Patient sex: F
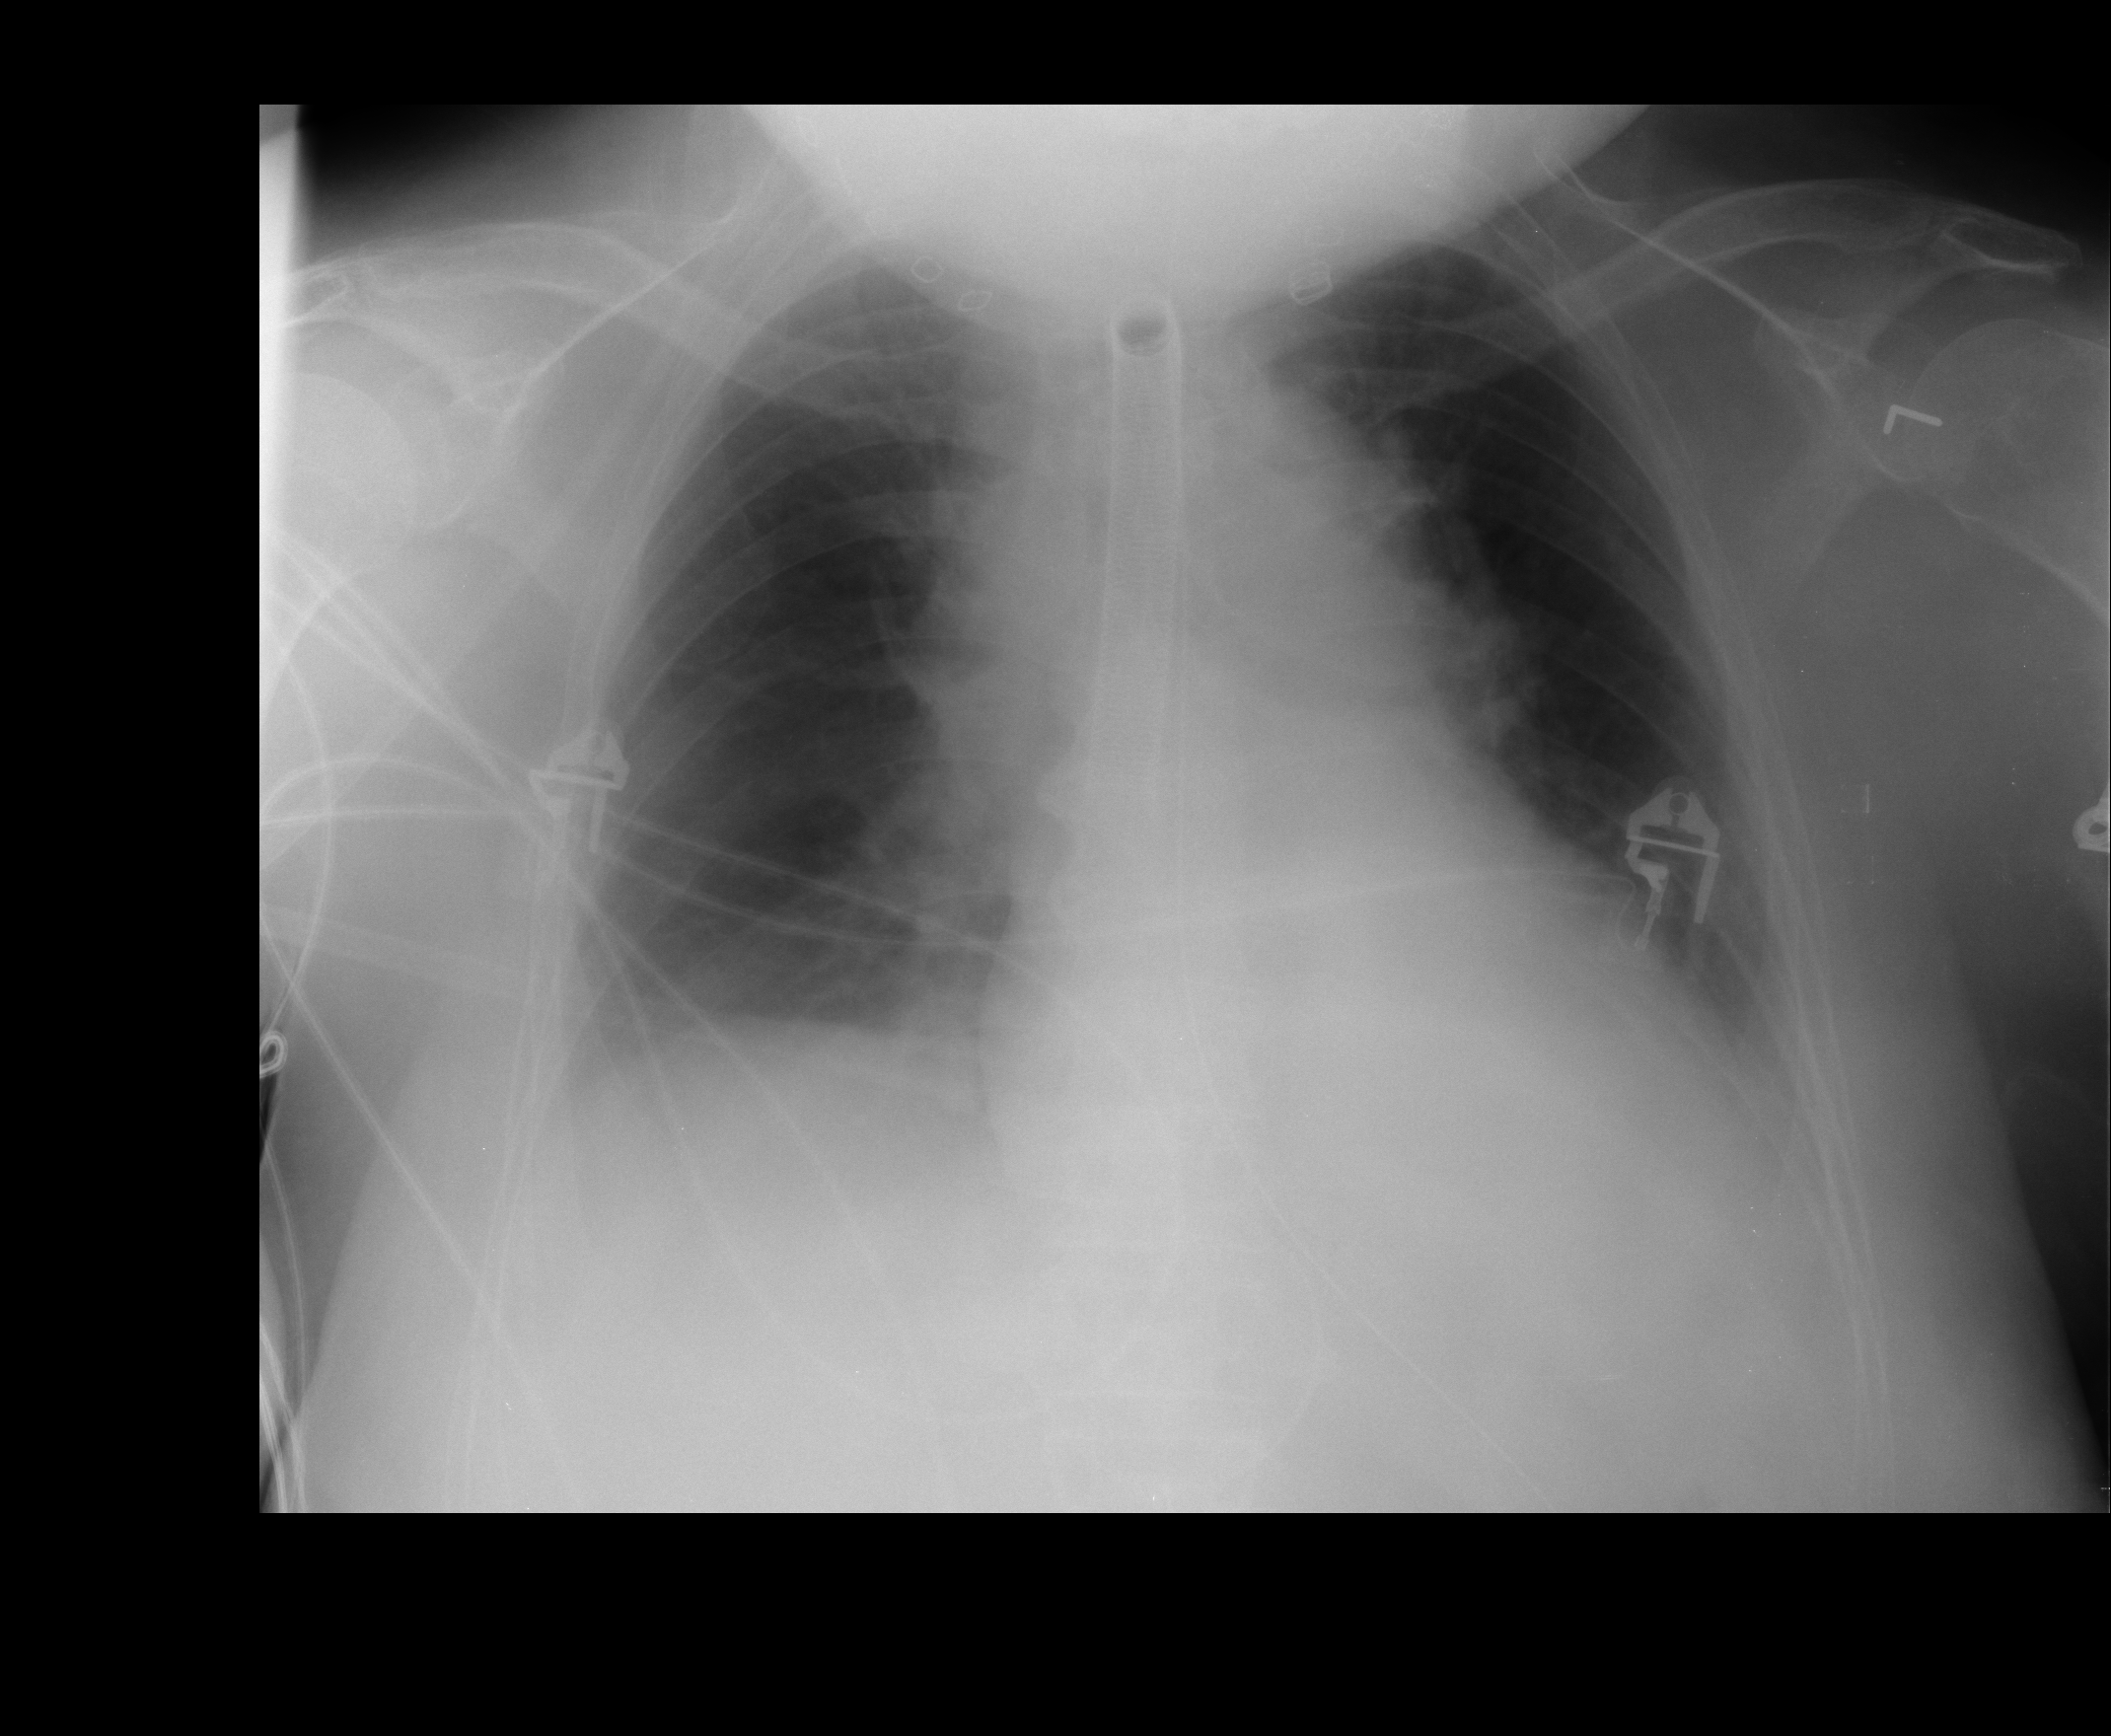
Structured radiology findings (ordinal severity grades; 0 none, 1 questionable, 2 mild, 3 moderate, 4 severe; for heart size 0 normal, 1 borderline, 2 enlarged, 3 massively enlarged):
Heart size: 1
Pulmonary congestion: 1
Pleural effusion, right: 1
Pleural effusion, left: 1
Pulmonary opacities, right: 0
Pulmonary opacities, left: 0
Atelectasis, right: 1
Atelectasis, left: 1